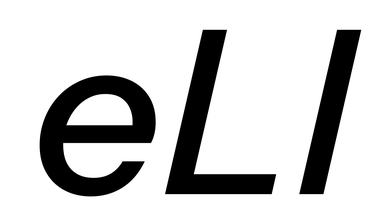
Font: InstrumentSans-Italic_Medium_Italic